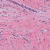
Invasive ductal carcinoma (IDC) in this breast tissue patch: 0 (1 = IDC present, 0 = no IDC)